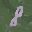
Label: 8